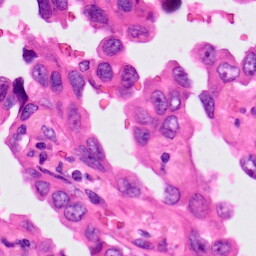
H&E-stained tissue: Lung